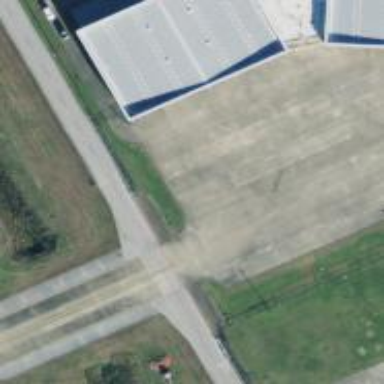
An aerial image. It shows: Image of taxiway at airport.